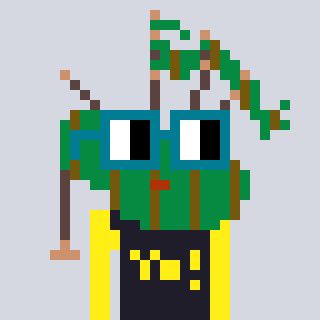
a pixel art character with square dark green glasses, a bagpipe-shaped head and a grayscale-colored body on a cool background